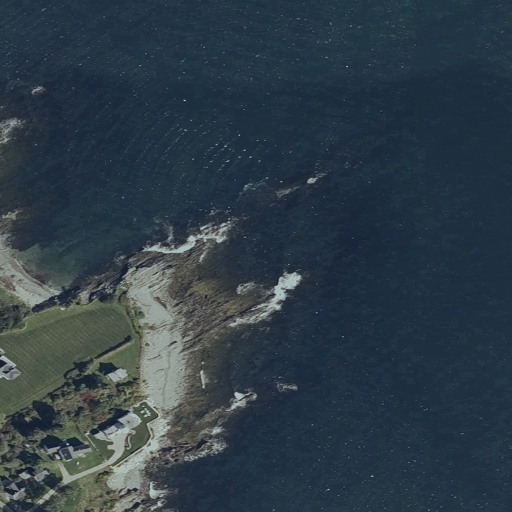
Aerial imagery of cape in Maine named Maxwell Point containing open water, herbaceous wetlands, medium intensity development, low intensity development, shrub, open development, woody wetlands, grassland, and evergreen forest